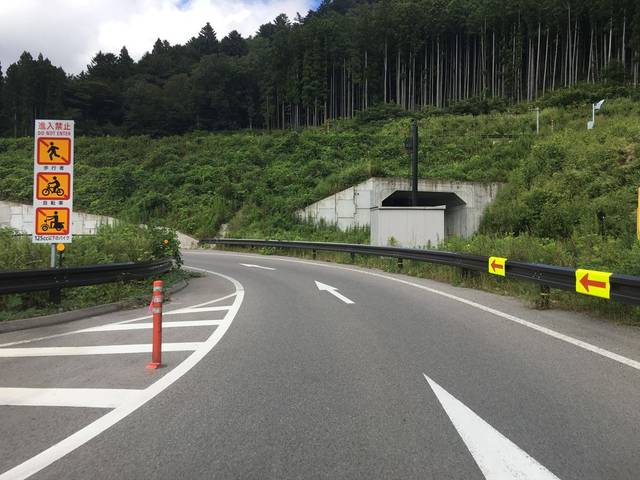
Region: Japan
Coordinates: 37.768, 140.848